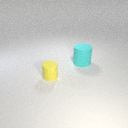
small yellow rubber cylinder to the left of large cyan rubber cylinder